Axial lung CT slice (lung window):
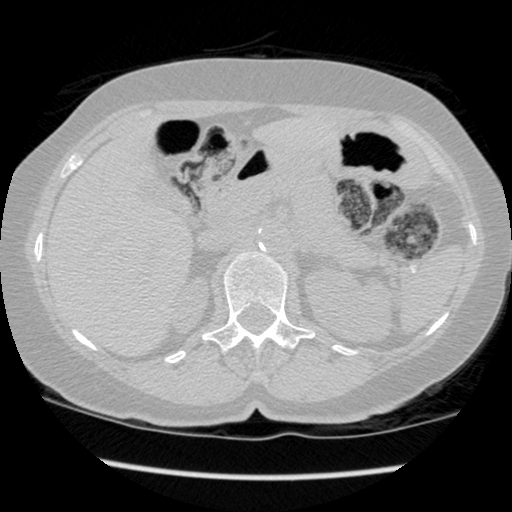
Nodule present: no